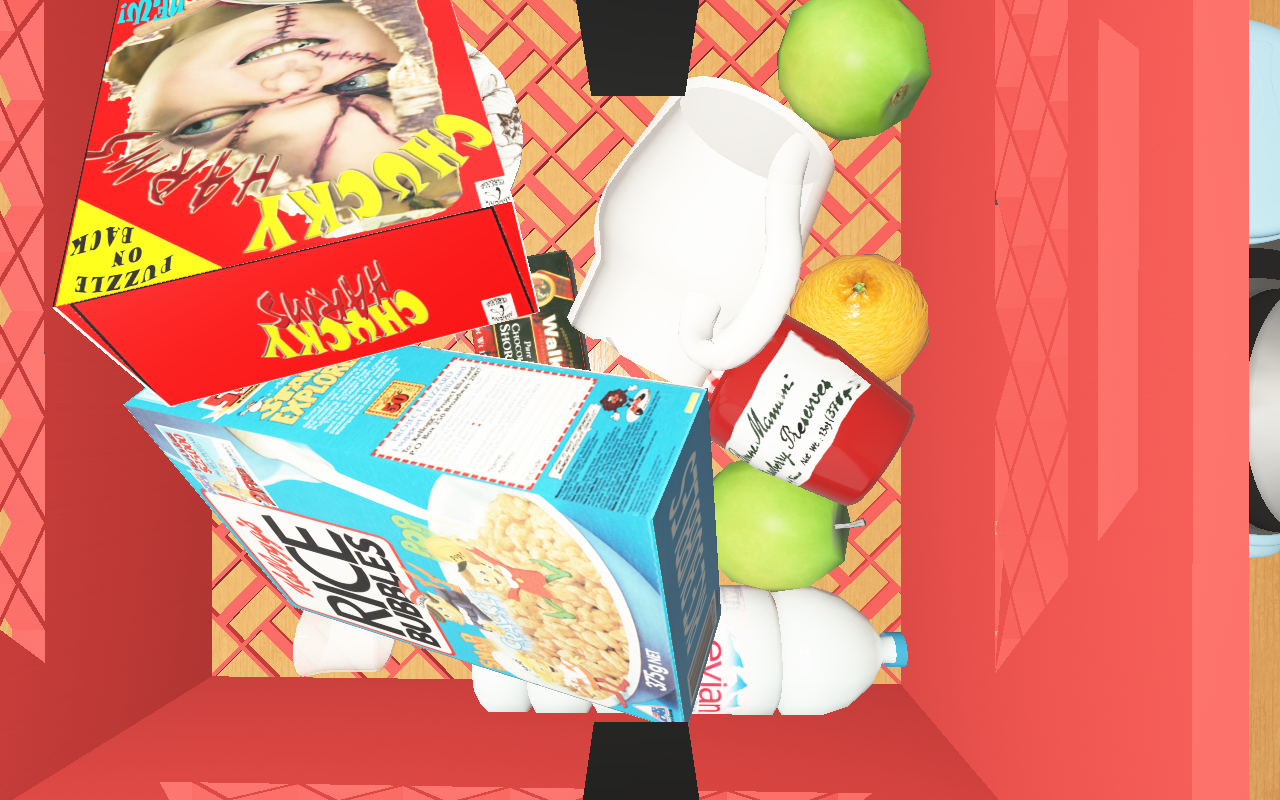
Objects in the scene:
apple
apple
orange
plate
jam jar
cereal box
biscuit box